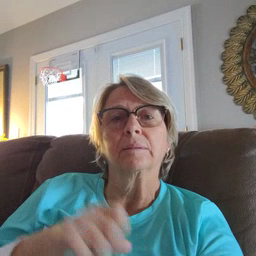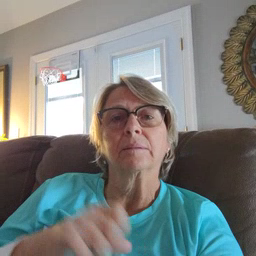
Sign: see